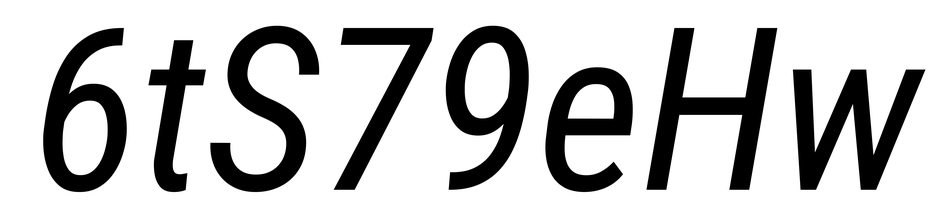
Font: Roboto-Italic_Condensed_Italic